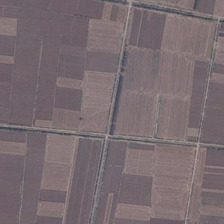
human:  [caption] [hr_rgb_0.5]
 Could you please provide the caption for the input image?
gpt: many pieces of square yellow farmlands are orderly together .

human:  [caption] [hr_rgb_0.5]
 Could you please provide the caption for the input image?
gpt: many pieces of square yellow farmlands are orderly together .

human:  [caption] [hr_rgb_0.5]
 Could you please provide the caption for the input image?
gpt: the ground is brown and the road is brown .

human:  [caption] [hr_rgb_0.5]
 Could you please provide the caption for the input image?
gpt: there are many farmlands .

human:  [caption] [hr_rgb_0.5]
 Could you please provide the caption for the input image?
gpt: there are many farmlands .